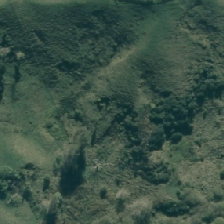
Land cover: indigenous_forest